You are looking at the short-time Fourier spectrogram of a rotating shaft's vibration signal. Classify the rotor condition as one of: normal, misalignment, unbalance, looseness.
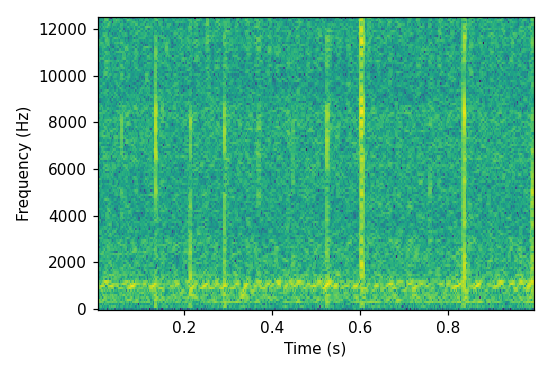
Answer: normal